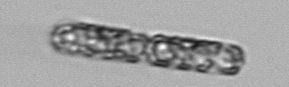
Label: Dactyliosolen_fragilissimus